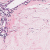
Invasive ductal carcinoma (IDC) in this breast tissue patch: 0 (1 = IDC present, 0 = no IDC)